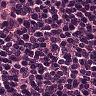
Metastatic tissue present: no